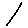
Label: line